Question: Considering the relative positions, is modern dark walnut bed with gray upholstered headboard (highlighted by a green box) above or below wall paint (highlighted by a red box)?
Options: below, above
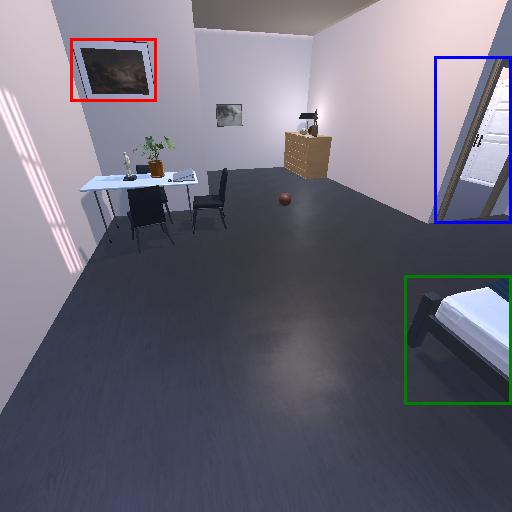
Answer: below